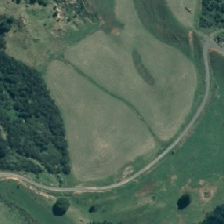
Land cover: high_producing_grassland